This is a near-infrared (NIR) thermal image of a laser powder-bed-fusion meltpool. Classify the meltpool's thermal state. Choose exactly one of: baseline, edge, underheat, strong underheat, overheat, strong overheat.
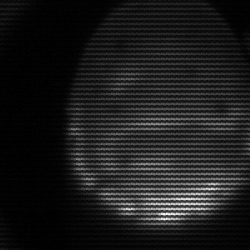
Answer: edge